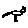
Label: cat